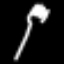
Label: fork